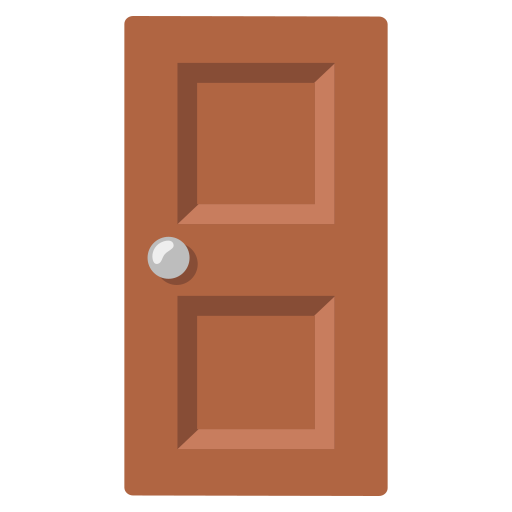
Emoji: 🚪